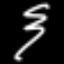
Label: squiggle